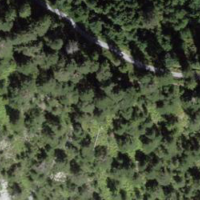
EUNIS habitat code: 44
Species observed at this site:
Neotinea ustulata
Juniperus communis
Cephalanthera rubra
Cephalanthera longifolia